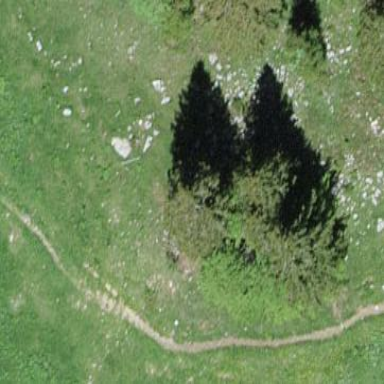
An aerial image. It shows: Evergreen forest with needle-leaved trees.